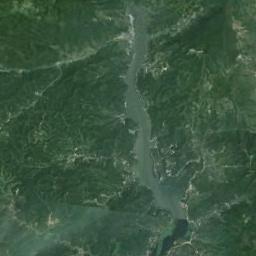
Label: river